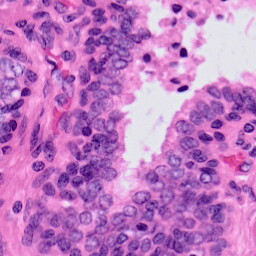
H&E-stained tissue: Prostate